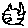
Label: cat